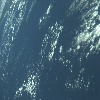
Label: water